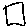
Label: square